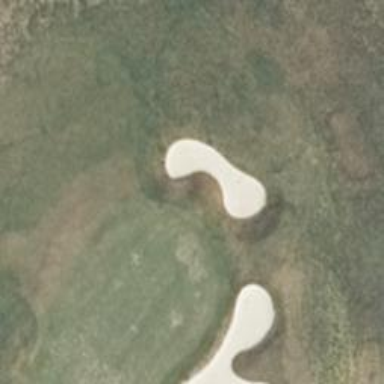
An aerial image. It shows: Scenic golf fairway.